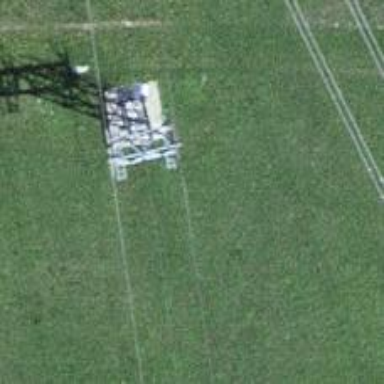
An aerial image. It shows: Pylon used for aerialway.